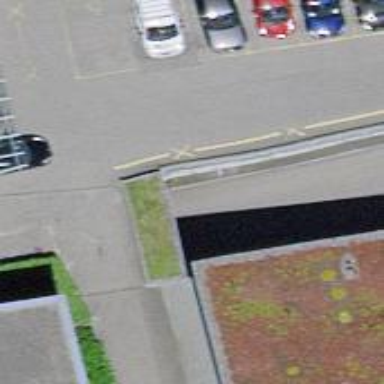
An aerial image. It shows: Parking entrance.